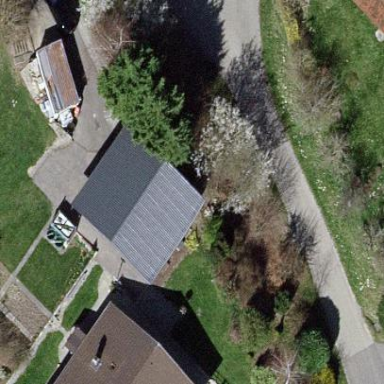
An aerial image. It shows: Detached building.